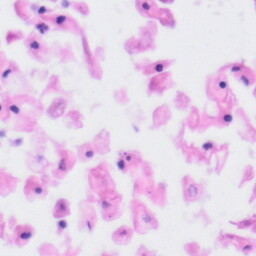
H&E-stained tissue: Tonsil